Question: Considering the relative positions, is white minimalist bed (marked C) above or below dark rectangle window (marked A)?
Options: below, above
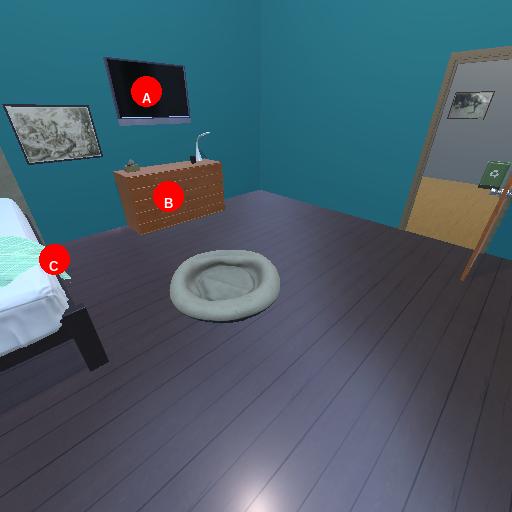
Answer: below